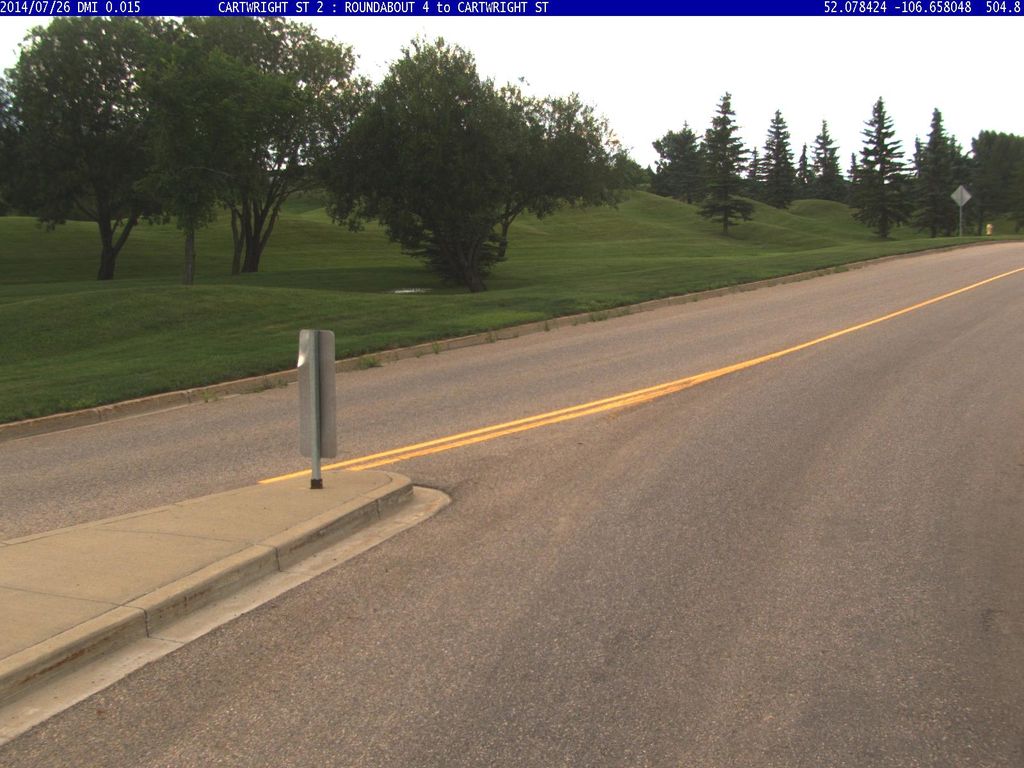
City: saskatoon